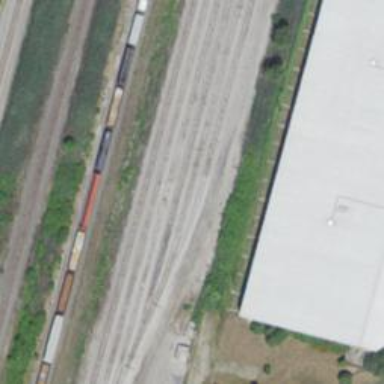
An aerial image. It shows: Railway yard used for servicing trains.